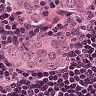
Metastatic tissue present: yes